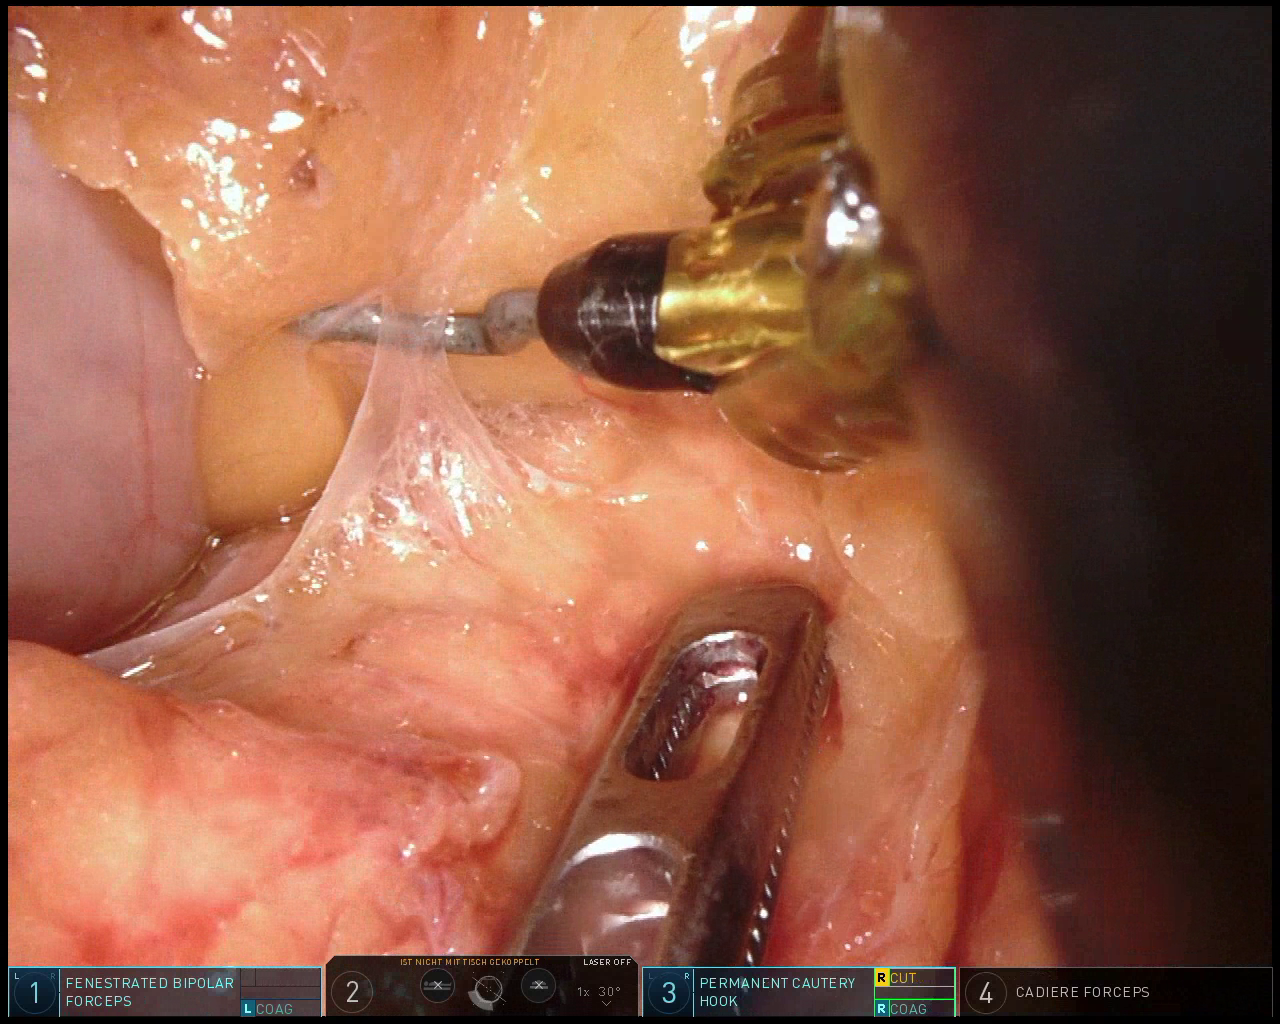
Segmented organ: pancreas
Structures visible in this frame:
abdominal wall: no
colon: no
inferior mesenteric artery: no
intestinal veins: no
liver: no
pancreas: yes
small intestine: no
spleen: no
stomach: yes
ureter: no
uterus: no
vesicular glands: no